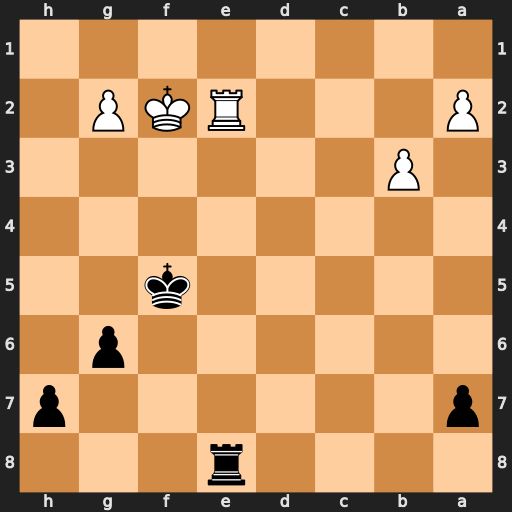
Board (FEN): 4r3/p6p/6p1/5k2/8/1P6/P3RKP1/8
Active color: b
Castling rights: -
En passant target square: -
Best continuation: Rxe2+ Kxe2 Ke4 b4 Kd4